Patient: sex M, age 81
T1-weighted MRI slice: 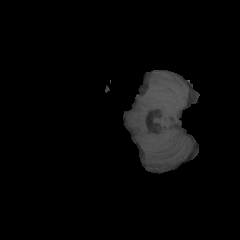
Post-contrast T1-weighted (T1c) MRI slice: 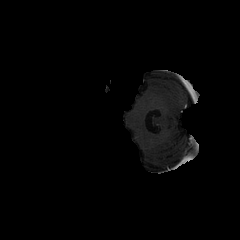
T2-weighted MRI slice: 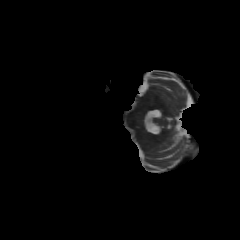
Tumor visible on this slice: no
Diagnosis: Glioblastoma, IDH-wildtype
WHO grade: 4